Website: home-depot
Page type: customer-info-address
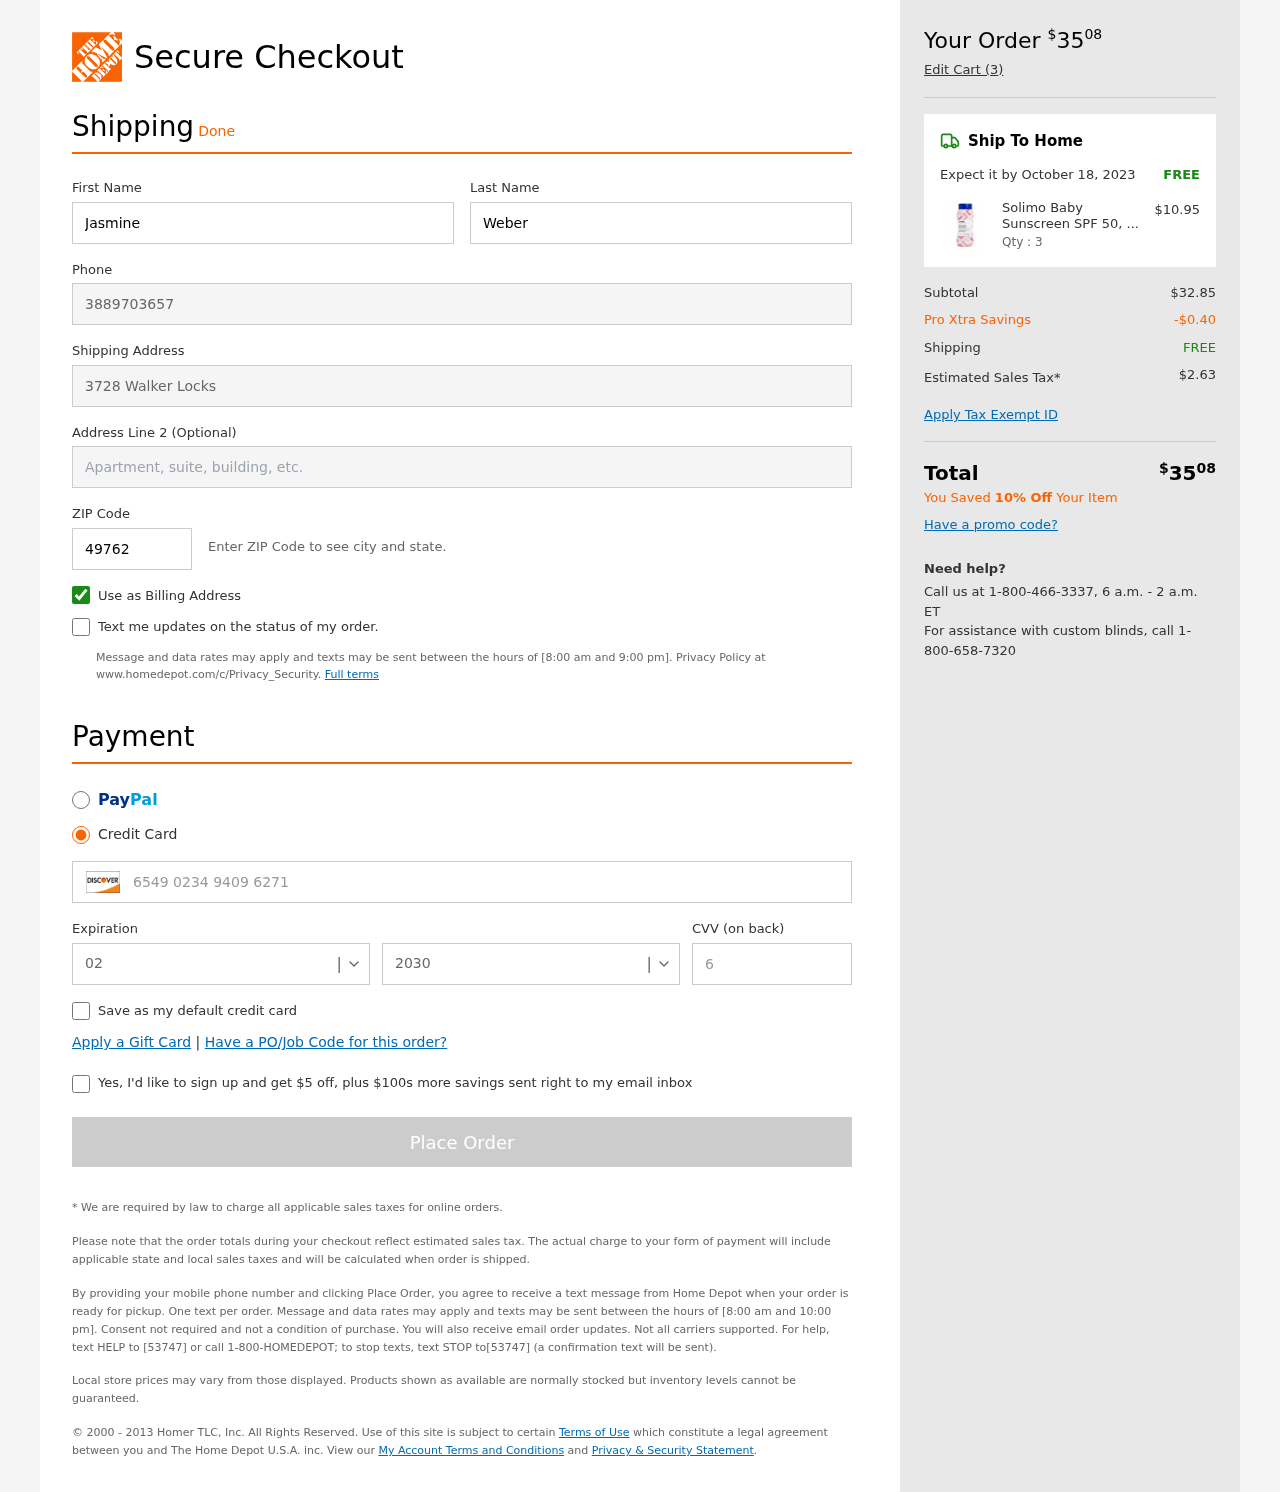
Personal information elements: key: PII_CARD_CVV
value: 697
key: PII_CARD_EXPIRY_MONTH
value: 02
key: PII_CARD_EXPIRY_YEAR
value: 30
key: PII_CARD_NUMBER
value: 6549 0234 9409 6271
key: PII_FIRSTNAME
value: Jasmine
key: PII_LASTNAME
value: Weber
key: PII_PHONE
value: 3889703657
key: PII_POSTCODE
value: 49762
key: PII_STREET
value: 3728 Walker Locks
Product elements: key: PRODUCT1_NAME
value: Solimo Baby Sunscreen SPF 50, 8 Fluid Ounce
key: PRODUCT1_PRICE
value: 10.95
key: PRODUCT1_QUANTITY
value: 3
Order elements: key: ORDER_TOTAL
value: $3508
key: ORDER_NUM_ITEMS
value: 3
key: ORDER_DELIVERY_DATE
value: October 18, 2023
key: ORDER_SHIPPING_COST
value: FREE
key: ORDER_SUBTOTAL
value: $32.85
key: ORDER_DISCOUNT
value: -$0.40
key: ORDER_SHIPPING_COST2
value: FREE
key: ORDER_TAX
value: $2.63
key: ORDER_TOTAL2
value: $3508
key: ORDER_SAVINGS_MESSAGE
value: You Saved 10% Off Your Item